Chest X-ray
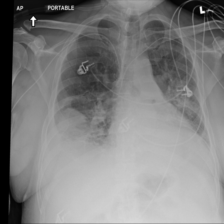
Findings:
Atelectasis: positive
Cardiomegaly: negative
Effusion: positive
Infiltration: positive
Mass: negative
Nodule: negative
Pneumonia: negative
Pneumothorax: negative
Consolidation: negative
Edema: negative
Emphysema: negative
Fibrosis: negative
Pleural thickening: negative
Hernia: negative